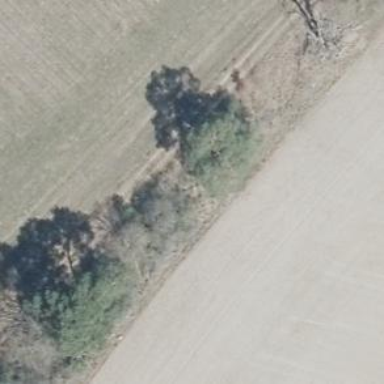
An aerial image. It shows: Row of trees in natural setting.